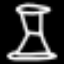
Label: hourglass